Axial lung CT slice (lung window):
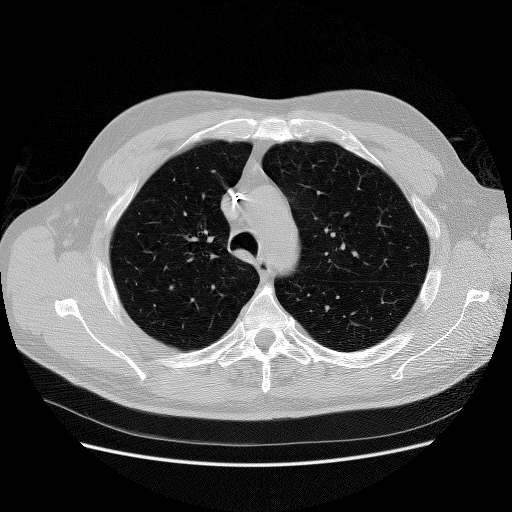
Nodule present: no